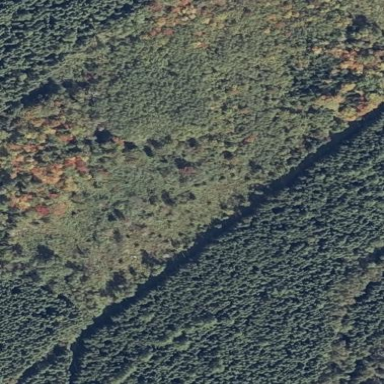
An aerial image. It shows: Beautiful woodland area.